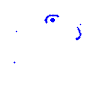
Particle: kaon